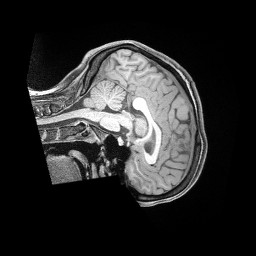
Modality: T1w
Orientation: sagittal
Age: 33
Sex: female
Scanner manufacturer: siemens
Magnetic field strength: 3 T
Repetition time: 2 s
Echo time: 0.00211 s